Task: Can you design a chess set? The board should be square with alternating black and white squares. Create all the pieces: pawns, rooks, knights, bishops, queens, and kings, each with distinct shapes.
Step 4985:
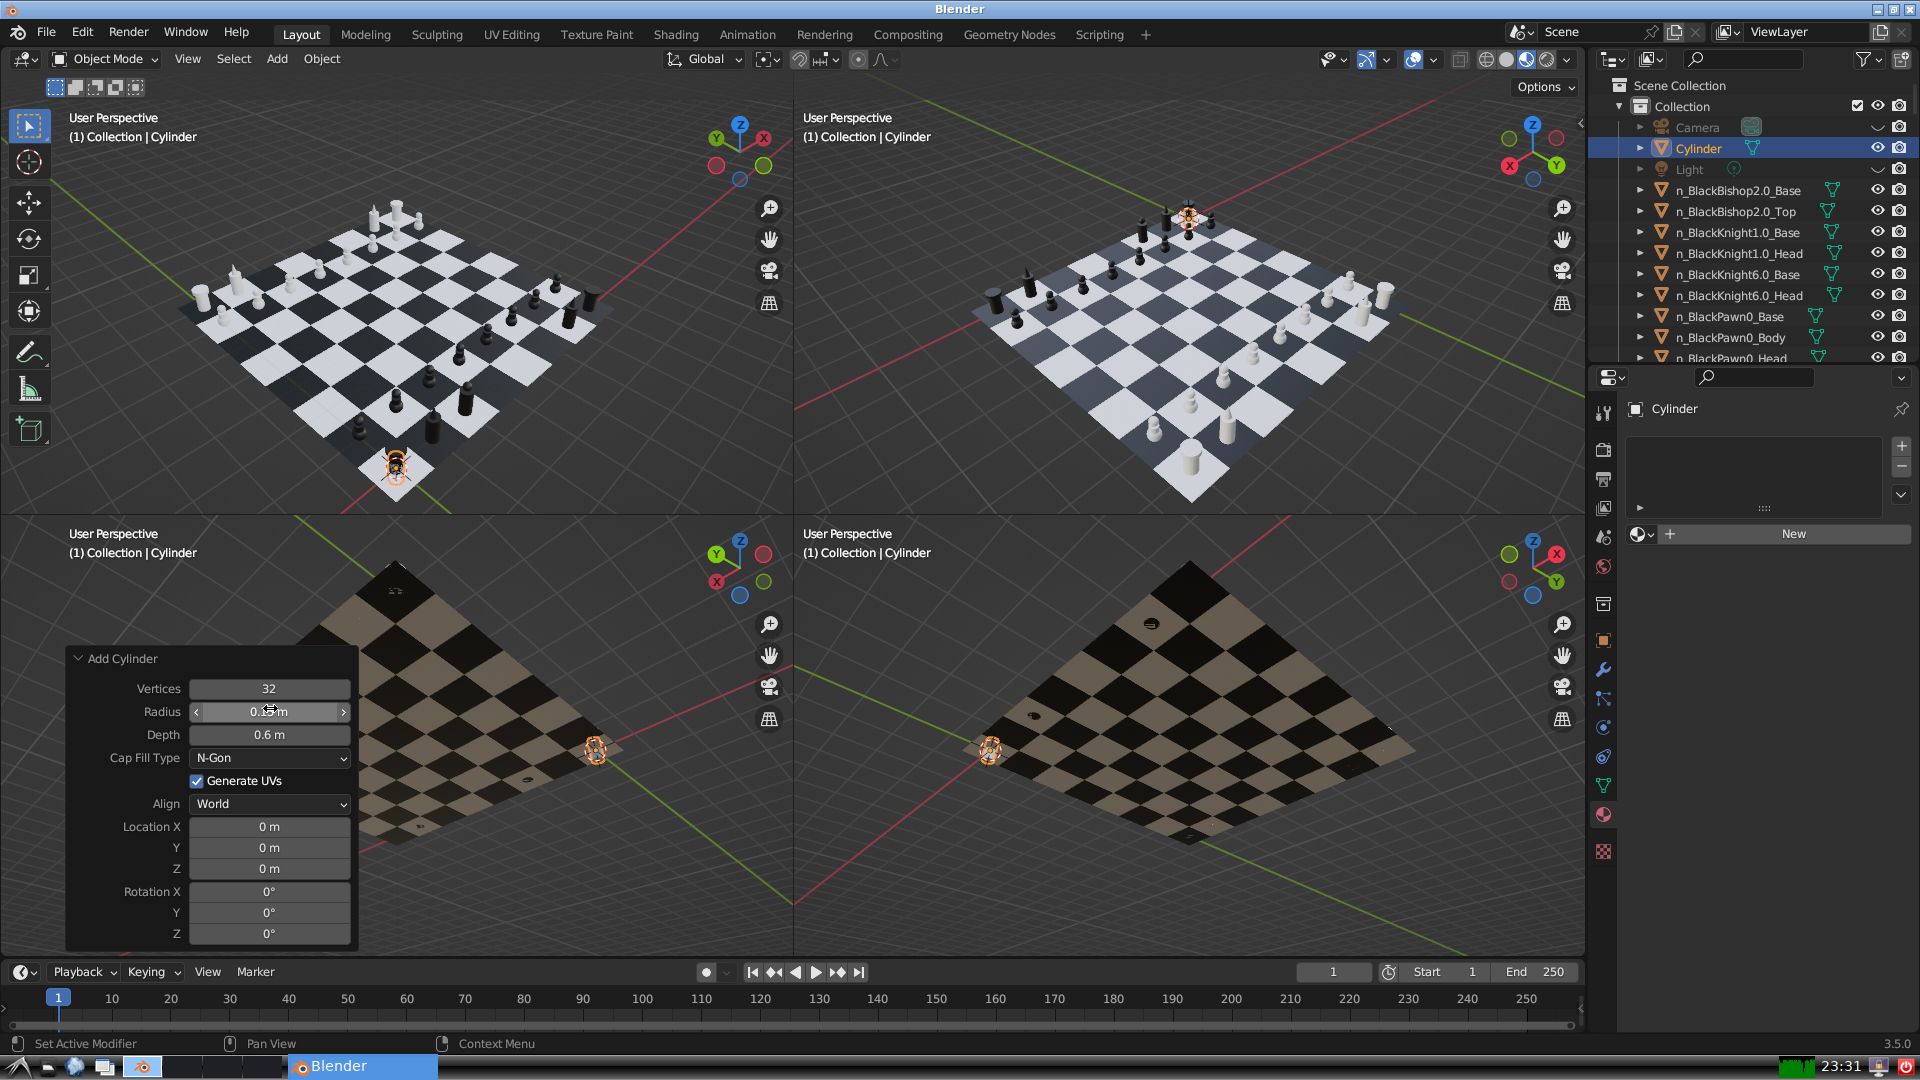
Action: click: no